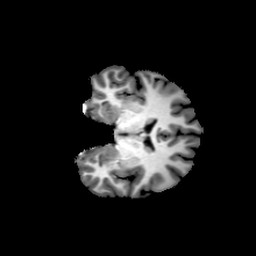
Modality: T1w
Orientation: coronal
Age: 19
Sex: female
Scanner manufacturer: philips
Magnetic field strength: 3 T
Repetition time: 0.0082 s
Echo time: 0.0037 s